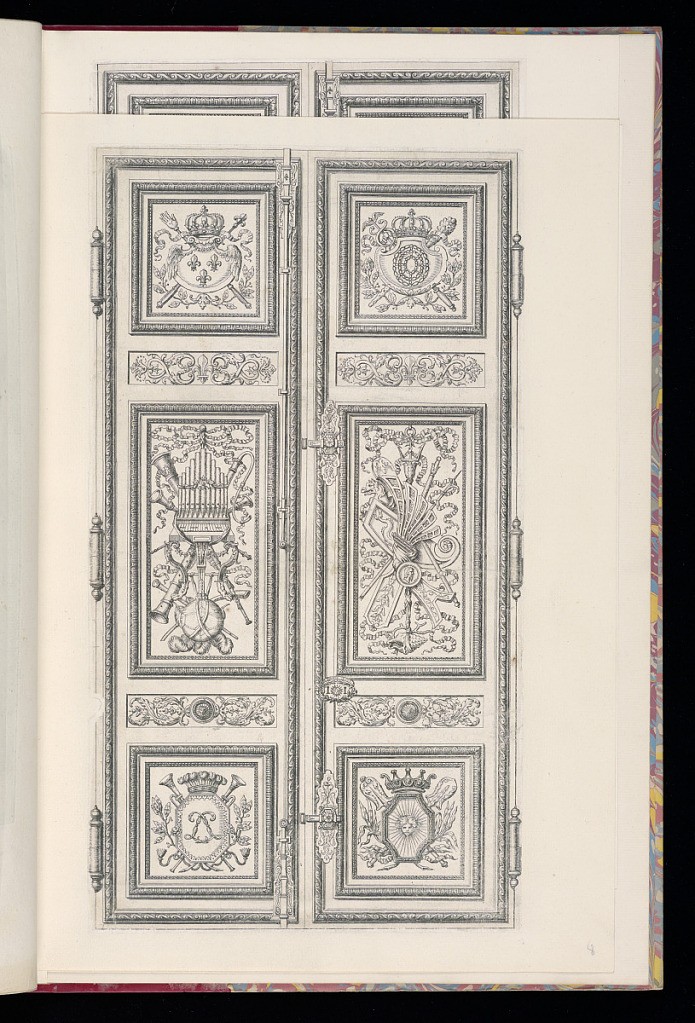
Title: Design for Doors for a Porte Cochère
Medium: Etching and engraving on laid paper
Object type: Print
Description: Elevation of a set of double doors decorated with panels of ornament motifs including crowned coat of arms, fleurs-de-lys, scrolls, trophy, branch guilloche, and monogram on shield.